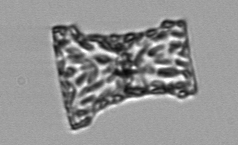
Label: Eucampia